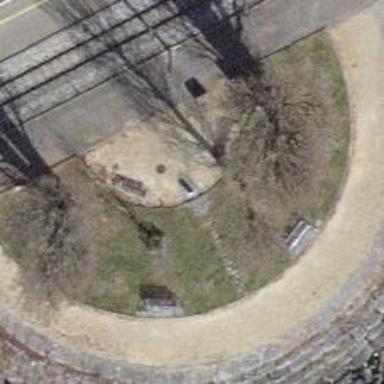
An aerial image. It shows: Bubbler fountain providing drinking water.